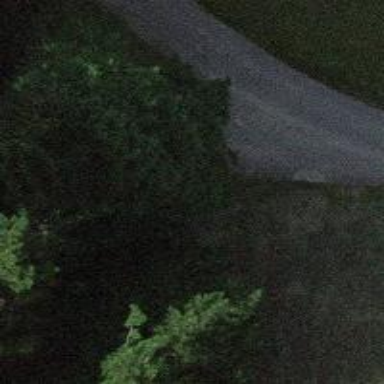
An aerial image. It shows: Well-maintained track road of grade 1.